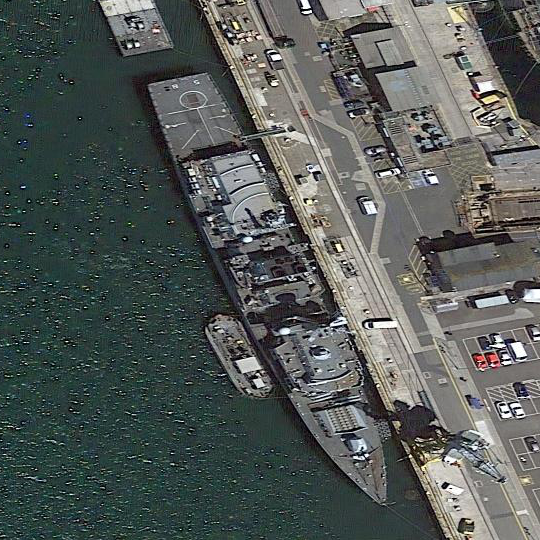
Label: Type_45_destroyer